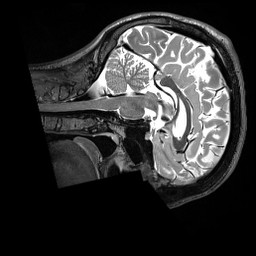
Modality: T2w
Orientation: sagittal
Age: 22
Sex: male
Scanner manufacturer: siemens
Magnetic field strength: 3 T
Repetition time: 3.2 s
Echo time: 0.562 s